Question: This is an AngularJS application (1.2.16). I browse to a dialog to edit some item. One of the controls is a multi-'SELECT' with the following visible values:
'''
incident
work order
'''
These visible values correspond to the following data values:
'''
INCIDENT
WORK_ORDER
'''
This is done through using the 'ng-options=" ... as ... for ... in ... "' pattern, using an enumeration:
'''
var FlexFieldSubjectTypeEnum = {
INCIDENT:{name:"INCIDENT", description:"incident"},
WORK_ORDER:{name:"WORK_ORDER", description:"work order"}
}
'''
If have a form pretty much as follows:
'''
<form ng-submit="save(formName)" name="formName" class="form-horizontal">
...
<div class="control-group">
<label class="control-label">Subject type:</label>
<div class="controls">
<select name="subjectType"
ng-options="type.name as type.description for type in getEnumAsArray('FlexFieldSubjectTypeEnum') | orderBy:'name'"
ng-model="entity.subjectType"
required></select>
</div>
</div>
'''
Now, if the dialog loads the item ('$scope.entity') from the backend and 'entity.subjectType' is set to the first item in the list, the form validation marks it as unset. I have many other dialogs with similar constructs and have not seen this problem anywhere else.
>
If the item returned from the backend points to the second item ('WORK_ORDER'), this is nicely represented in the 'SELECT' ("'work order'") and there is no validation error.
The problem does exist equally when using 'required' or 'ng-required="true"'.
The problem does not exist if I remove the 'required' attribute, but then the field also suddenly becomes optional, which is not what I wanted.
Your help much appreciated!
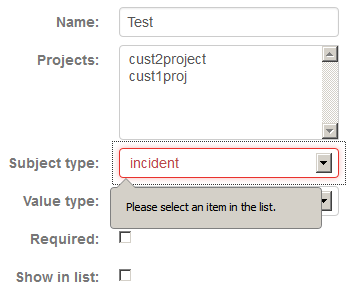
Answer: Almost a month later, with meanwhile an upgrade from Bootstrap v2.2.2 to v3.1.1 the problem disappeared.